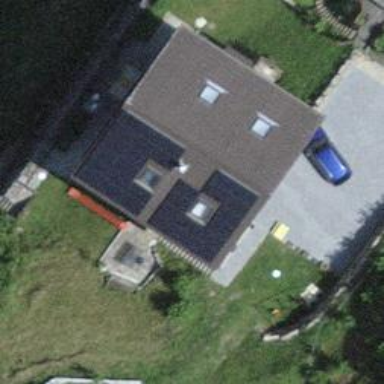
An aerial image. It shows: Solar photovoltaic panel generator.